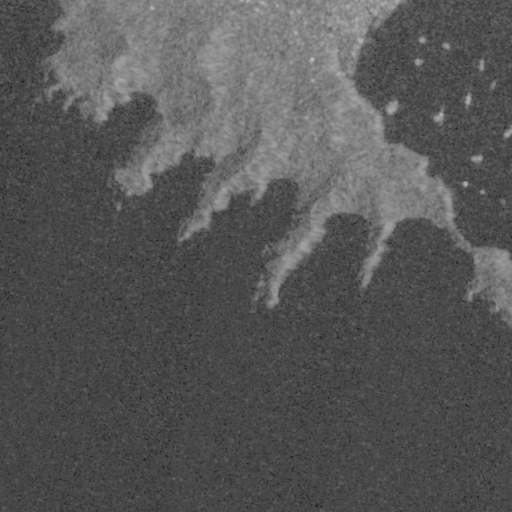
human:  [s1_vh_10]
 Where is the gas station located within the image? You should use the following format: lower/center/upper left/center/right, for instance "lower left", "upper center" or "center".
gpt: The gas station is located in the upper right of the image.
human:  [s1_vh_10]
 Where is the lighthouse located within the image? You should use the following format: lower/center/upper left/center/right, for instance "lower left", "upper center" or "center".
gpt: The lighthouse is located in the upper right of the image.
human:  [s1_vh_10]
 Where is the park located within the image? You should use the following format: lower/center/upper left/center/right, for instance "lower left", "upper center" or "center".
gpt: The park is located in the upper right of the image.
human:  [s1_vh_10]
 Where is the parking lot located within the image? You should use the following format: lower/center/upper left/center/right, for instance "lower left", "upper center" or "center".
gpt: The parking lot is located in the upper right of the image.
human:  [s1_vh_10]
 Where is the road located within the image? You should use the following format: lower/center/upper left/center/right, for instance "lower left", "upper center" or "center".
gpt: There is no road in the image.

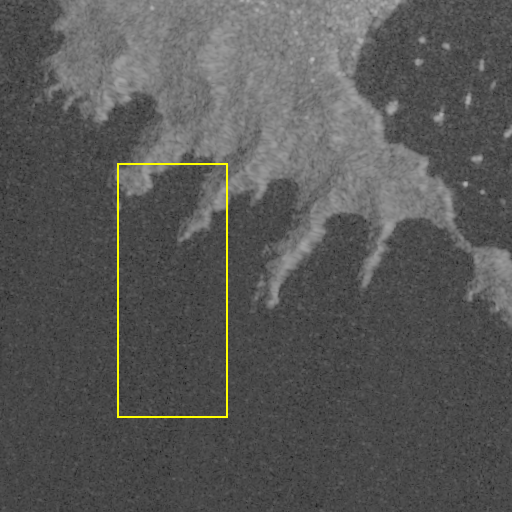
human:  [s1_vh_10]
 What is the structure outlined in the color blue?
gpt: There is no blue outline.
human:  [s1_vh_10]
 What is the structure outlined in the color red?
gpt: There is no structure outlined in red.